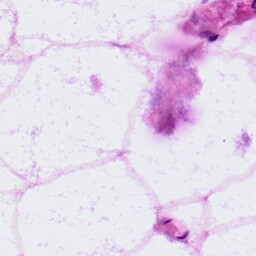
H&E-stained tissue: LymphNode